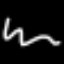
Label: squiggle